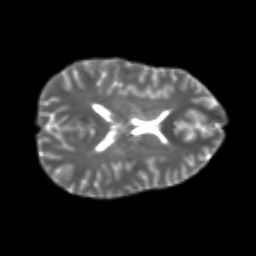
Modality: T2w
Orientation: axial
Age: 22
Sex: female
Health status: healthy
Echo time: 0.074 s